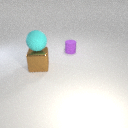
small purple rubber cylinder to the right of large brown metal cube